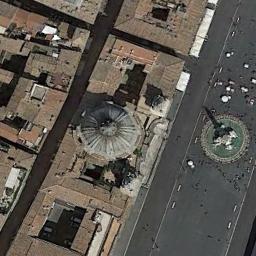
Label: church